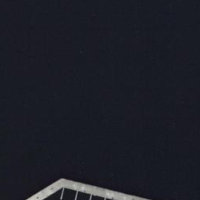
EUNIS habitat code: 14
Species observed at this site:
Fulica atra
Aythya fuligula
Aythya ferina